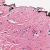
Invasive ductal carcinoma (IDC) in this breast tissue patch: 0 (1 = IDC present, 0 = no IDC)